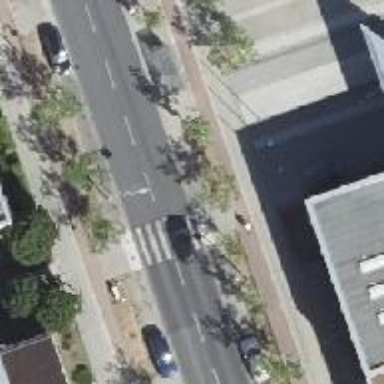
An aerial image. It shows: Marked footway crossing with zebra markings.